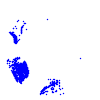
Particle: kaon